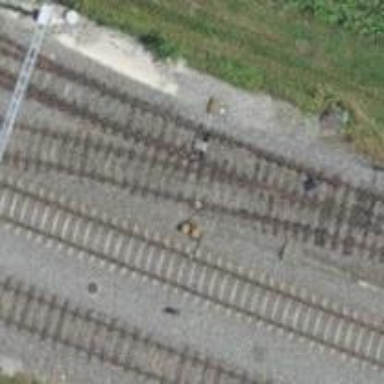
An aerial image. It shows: Single-track spur railway line.